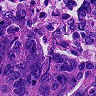
Metastatic tissue present: yes